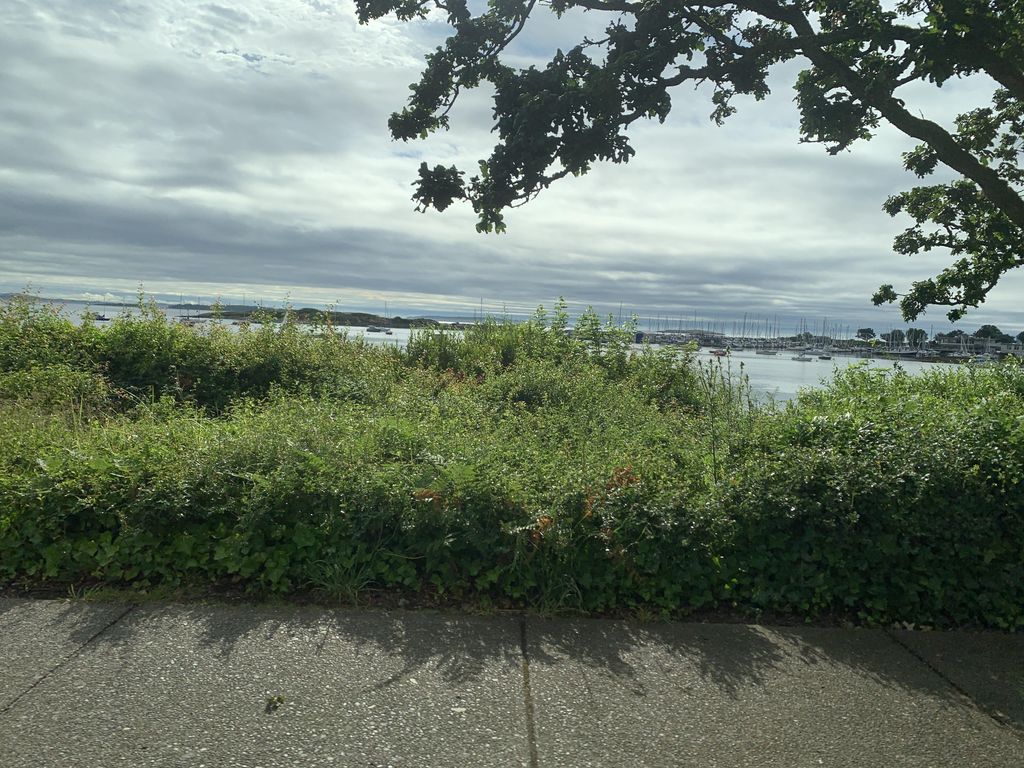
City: victoria